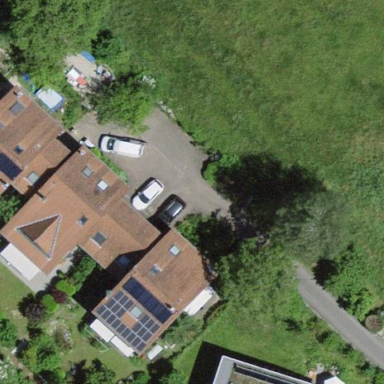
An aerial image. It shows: Terrace building.